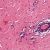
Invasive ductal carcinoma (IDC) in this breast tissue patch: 0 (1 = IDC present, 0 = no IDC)